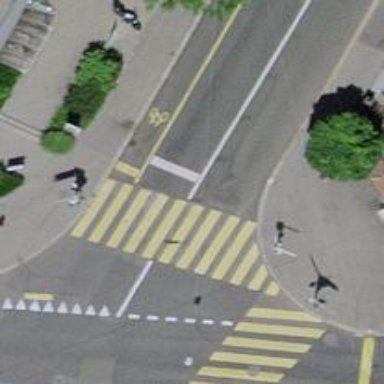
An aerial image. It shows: Crossing equipped with traffic signals. It is zebra crossing.